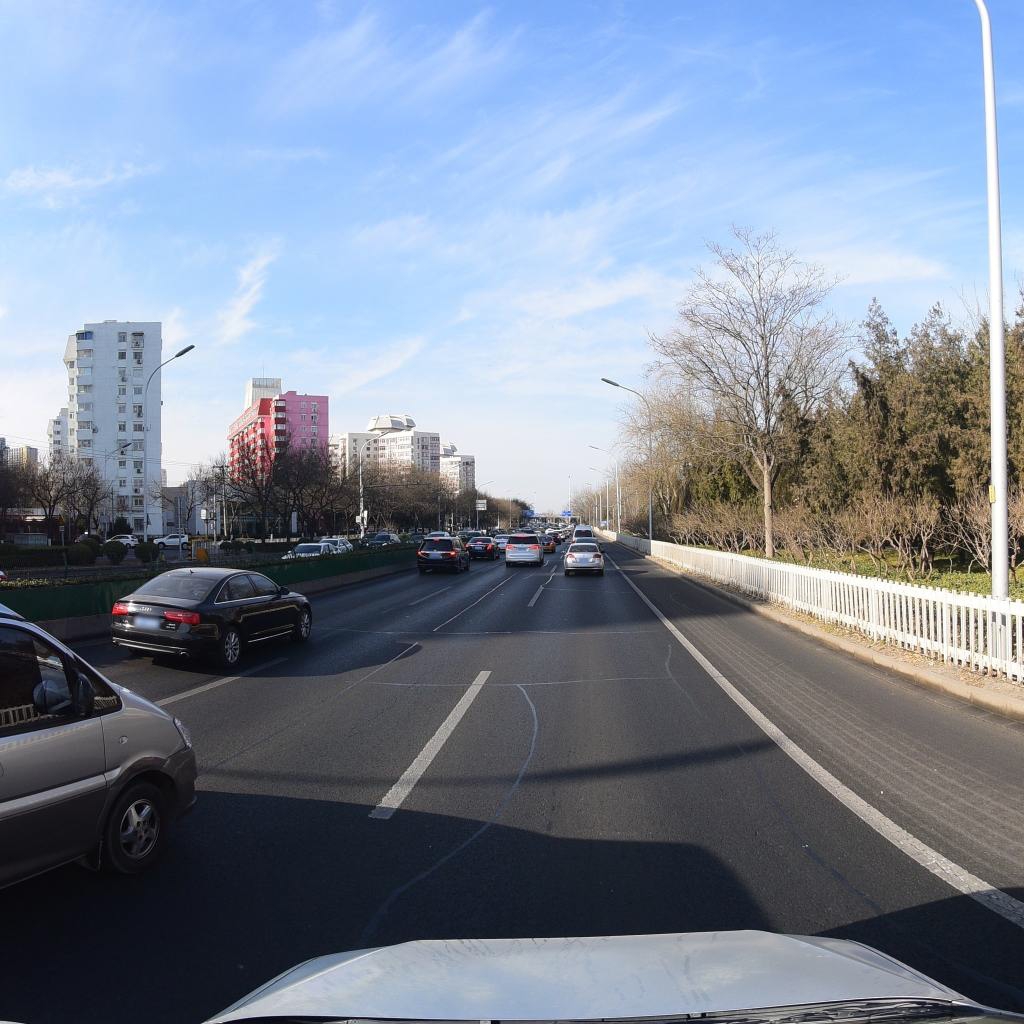
Region: Fengtai
Road damage annotations: longitudinal patch, longitudinal patch, longitudinal patch, transverse patch, transverse patch, longitudinal patch, transverse patch, longitudinal patch, longitudinal patch, longitudinal patch